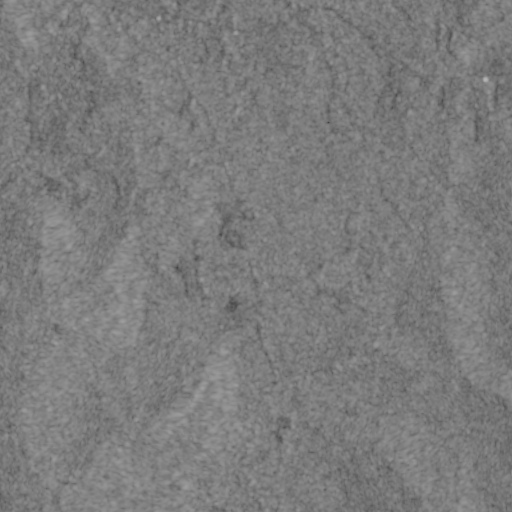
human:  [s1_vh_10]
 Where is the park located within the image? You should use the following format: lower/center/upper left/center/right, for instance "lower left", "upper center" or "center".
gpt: The park is located in the center of the image.
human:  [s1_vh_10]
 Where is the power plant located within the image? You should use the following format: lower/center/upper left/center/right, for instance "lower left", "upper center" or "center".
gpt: There is no power plant in the image.

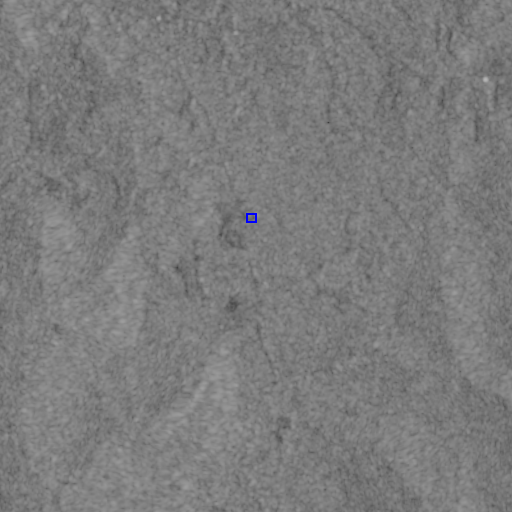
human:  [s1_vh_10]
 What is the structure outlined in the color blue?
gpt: The structure outlined in blue is a park.
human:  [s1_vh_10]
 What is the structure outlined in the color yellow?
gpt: There is no yellow outline.